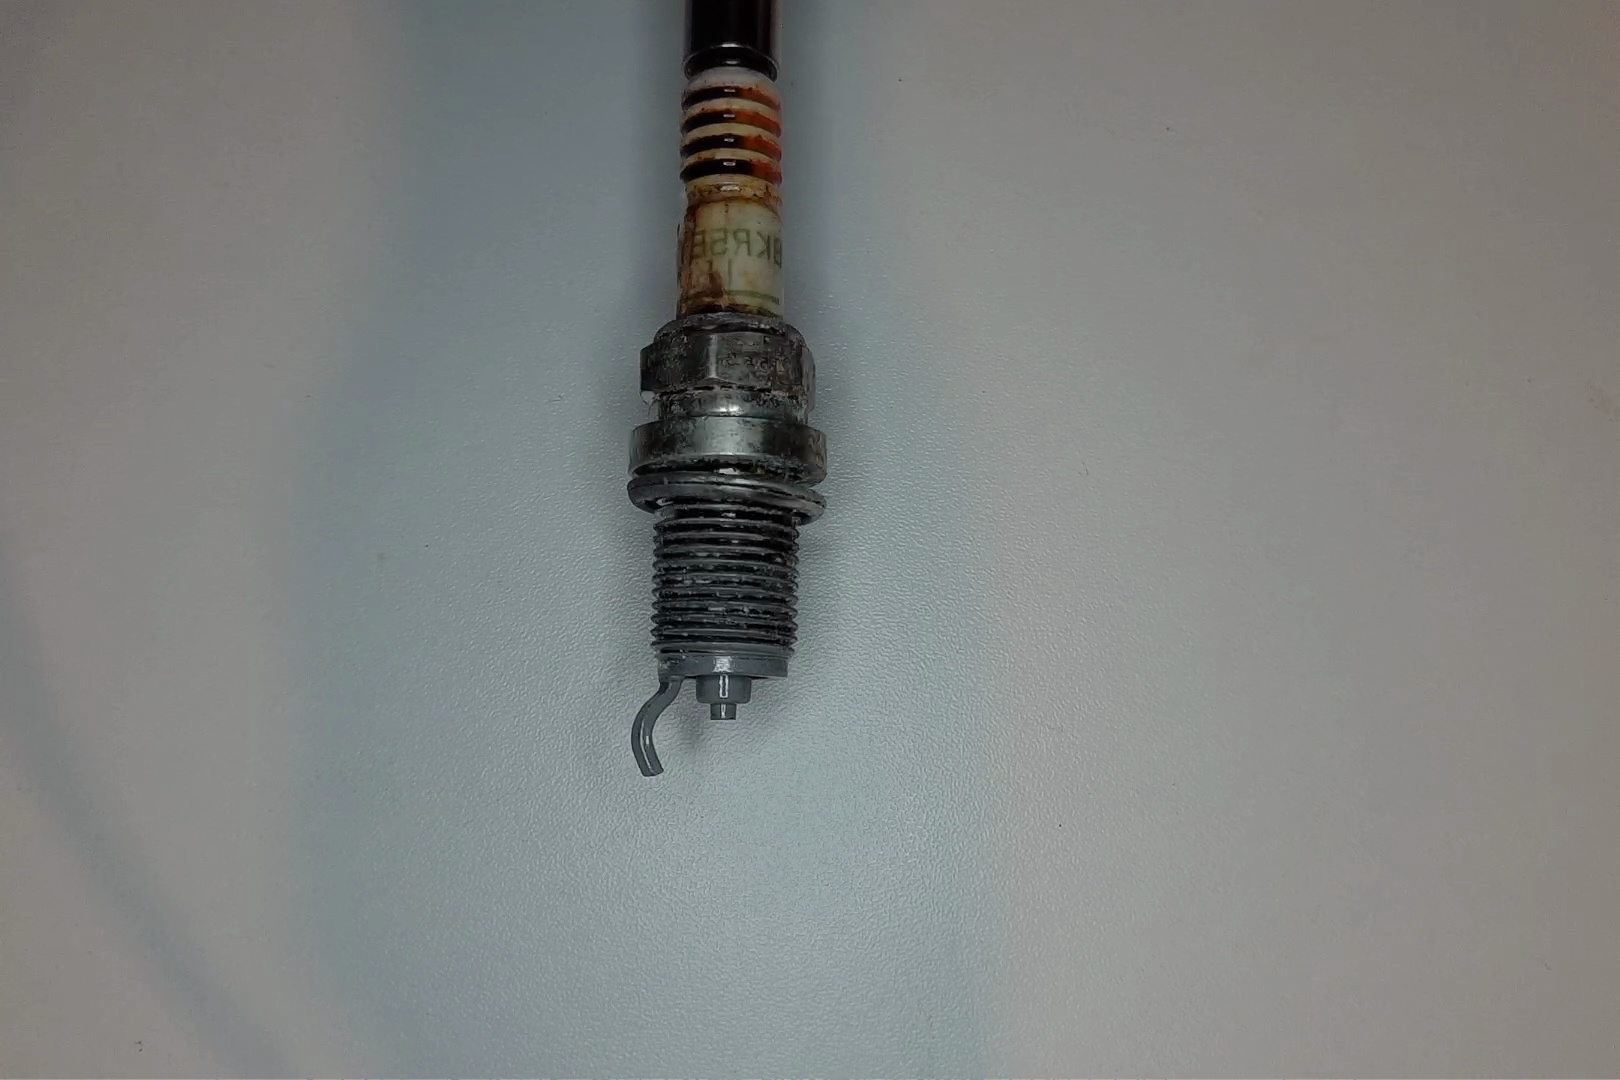
Label: anomaly